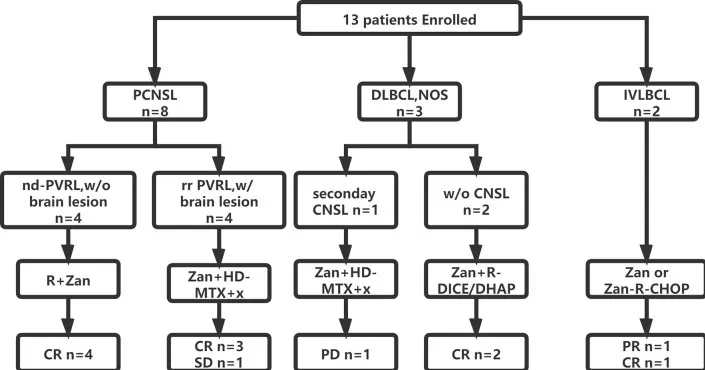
Flowchart of patient enrollment, treatment and outcome. CNS, central nerves system; CR, complete remission; CHOP, cyclophosphamide, epirubicin, vindesine, prednisone; DICE, dexamethasone, ifosfamide, carboplatin and etoposide; DHAP, dexamethasone, cytarabine and cis-platinum; HD, high dose; IVLBCL, intravascular large B cell lymphoma; MTX, methotrexate; nd, newly-diagnosed; R, rituximab; PCNSL, primary central nervous system lymphoma; PVRL, primary vitreoretinal lymphoma; PR, partial remission; PD, progressed disease; w/, with; w/o, without; Zan, zanubrutinib.
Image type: chart (chart)